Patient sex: M
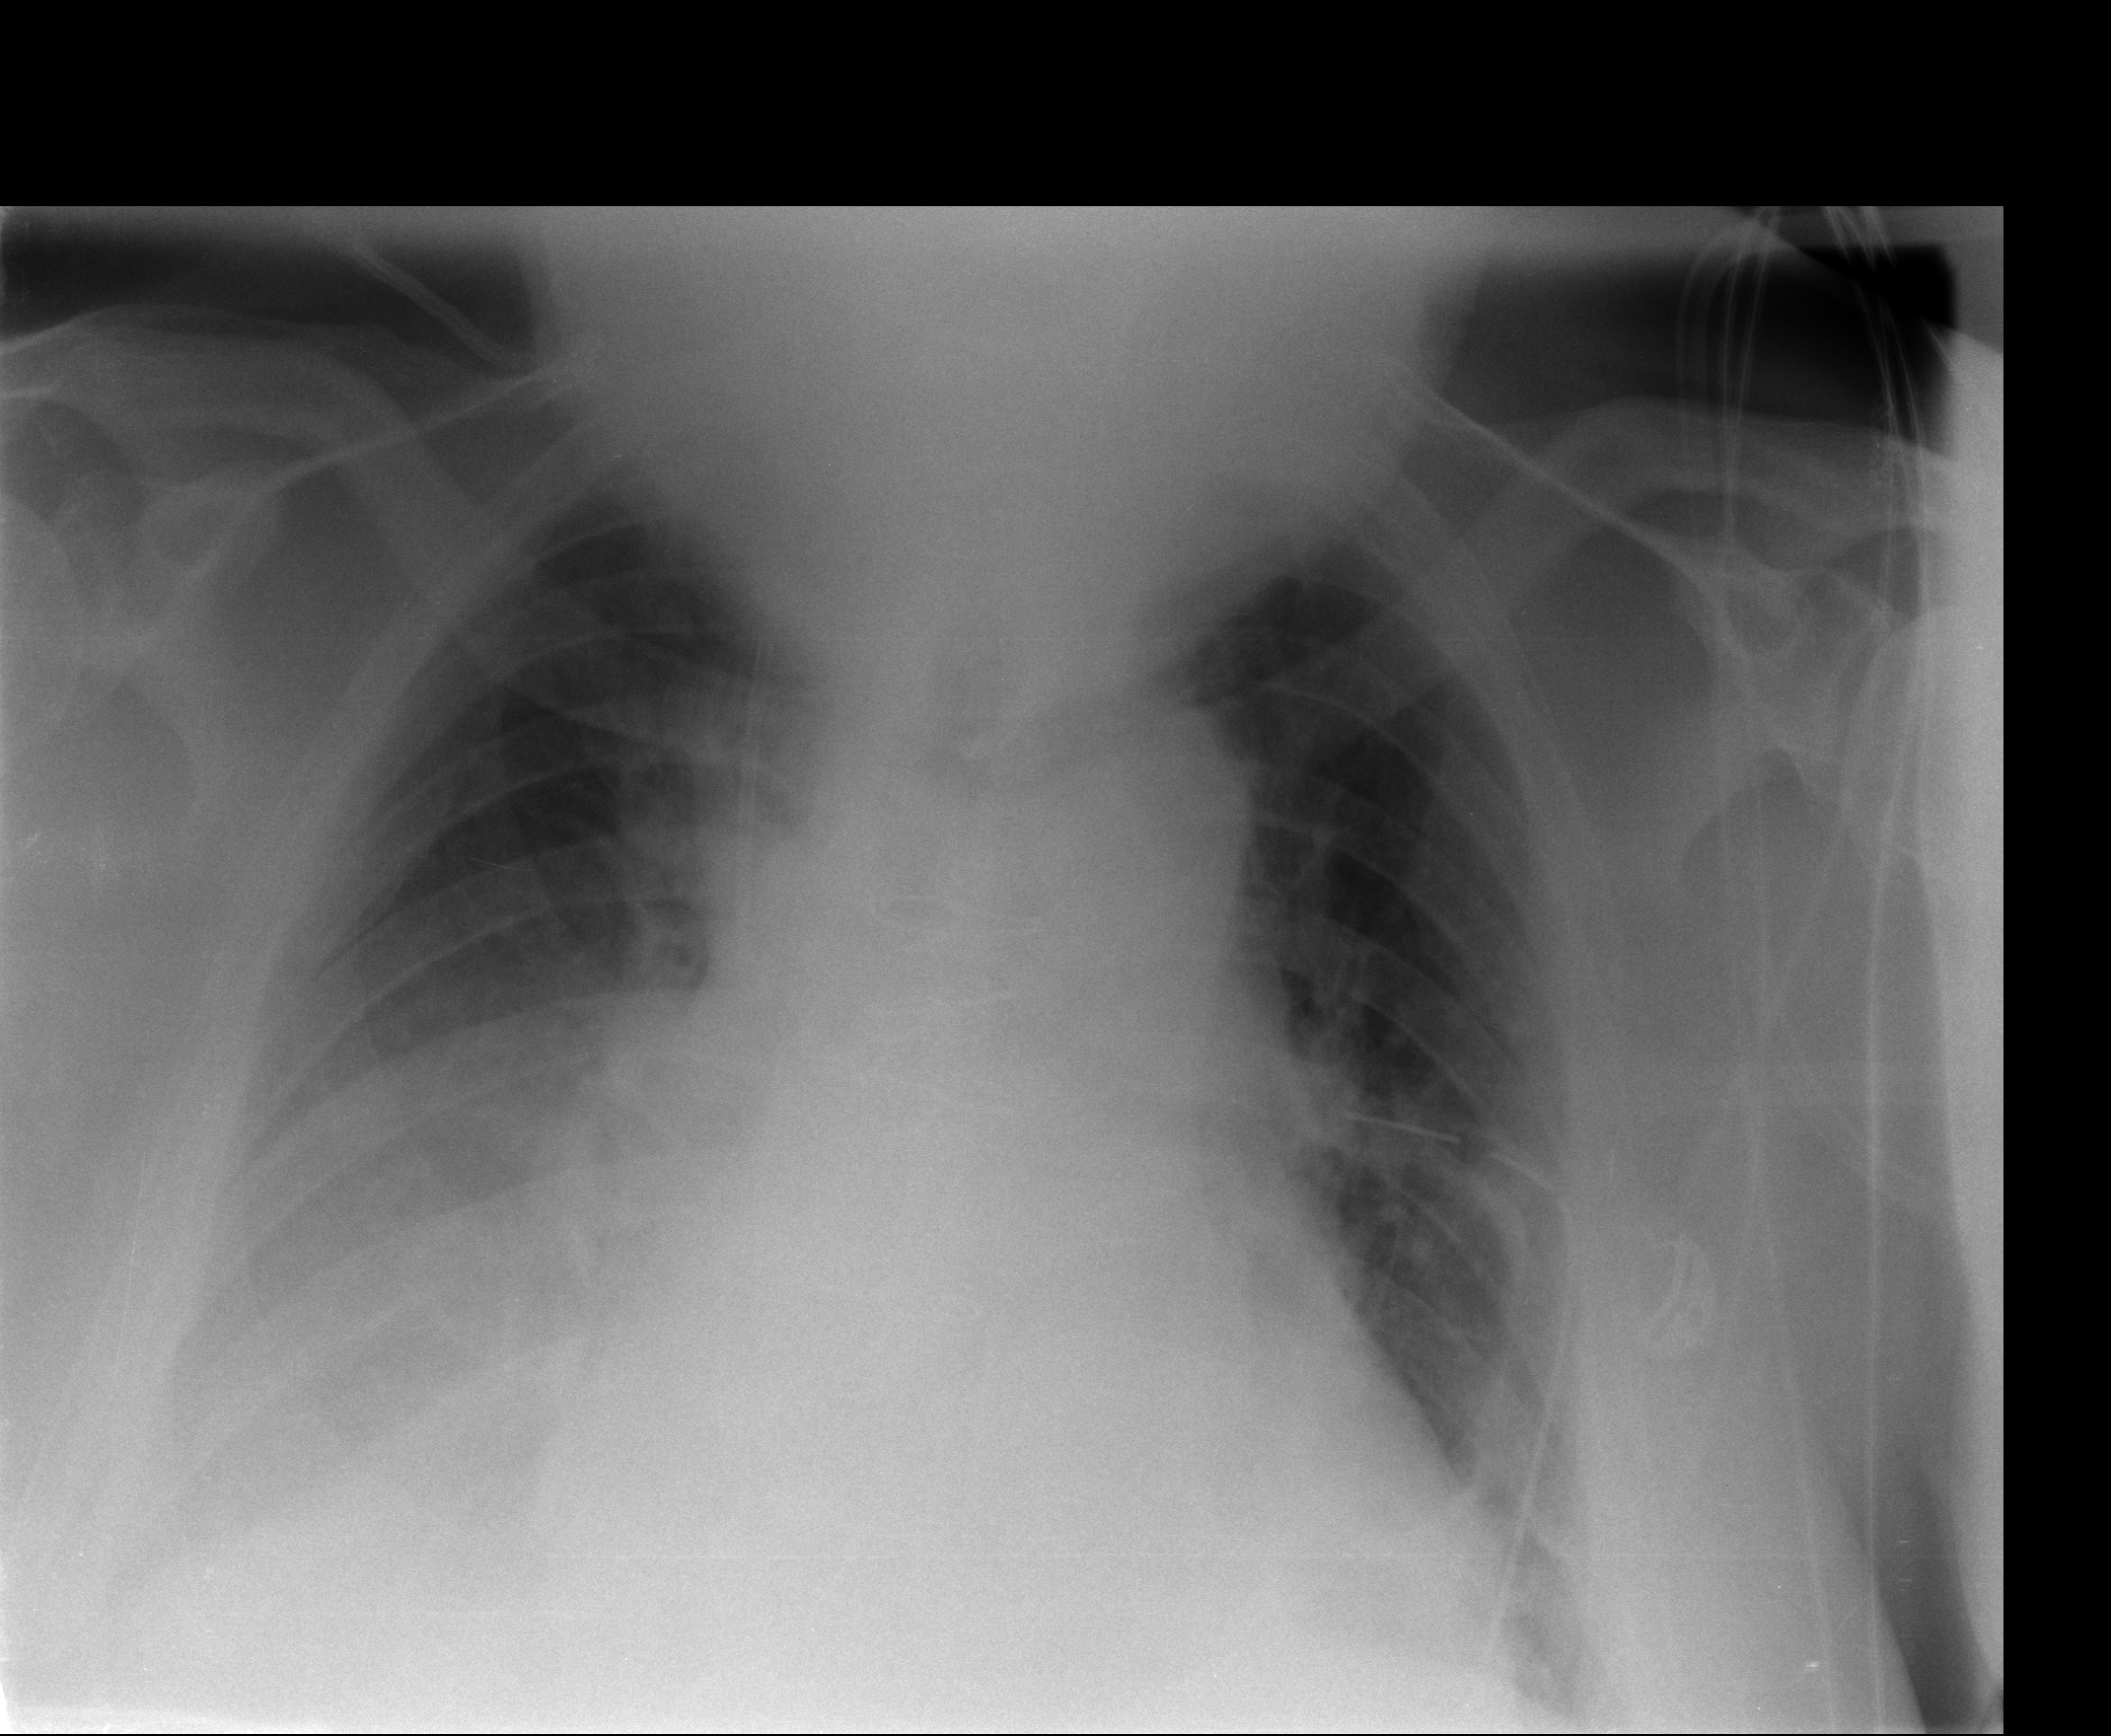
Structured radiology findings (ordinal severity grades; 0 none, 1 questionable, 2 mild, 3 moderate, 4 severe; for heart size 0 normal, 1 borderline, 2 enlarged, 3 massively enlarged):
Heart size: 2
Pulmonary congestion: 2
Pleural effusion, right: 3
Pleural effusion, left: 1
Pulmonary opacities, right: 0
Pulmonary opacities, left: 0
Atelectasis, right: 2
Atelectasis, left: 2